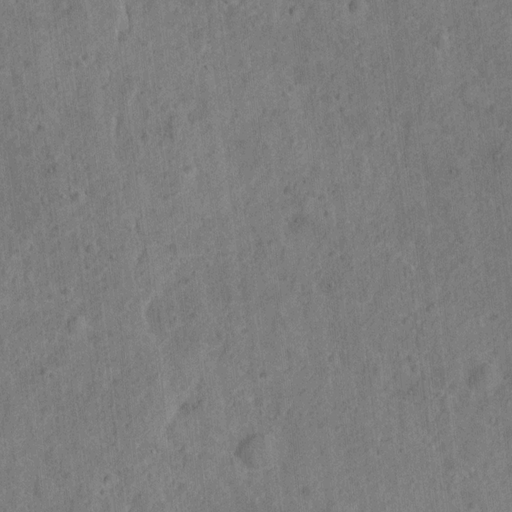
Classes present: Background